Question: I have here included the screenshot of table.

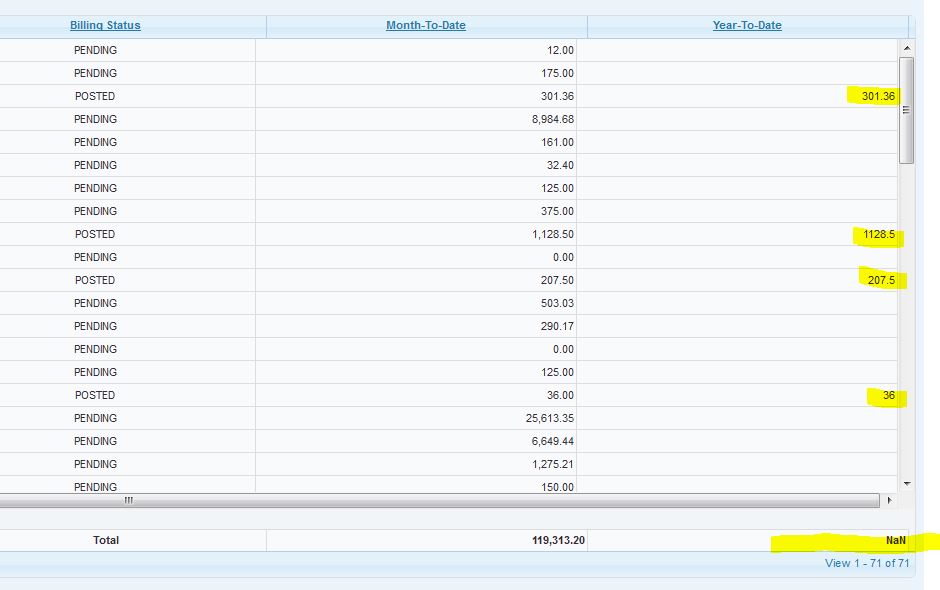
Answer: The solution to my problem as this screenshot(<URL> integer, so I could sum them up all.
Lastly, I need to set hidden:true so that would hide the (Dummy column).
Thanks. : )